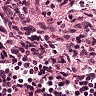
Metastatic tissue present: no